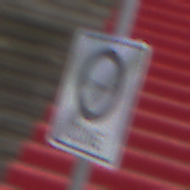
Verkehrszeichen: EndeUmweltzone
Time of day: Midday
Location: Outdoor (Urban)
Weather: Overcast
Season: NotSpecified
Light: Natural